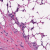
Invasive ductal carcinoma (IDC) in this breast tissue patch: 0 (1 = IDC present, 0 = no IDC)